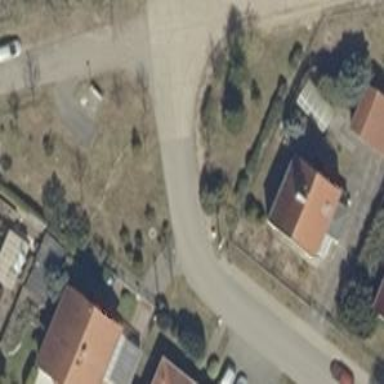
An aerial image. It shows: Smooth asphalt road in residential area.